Question: I'm using the VBA code <URL>. Unfortunately i only have a few tables but around 20 charts and if i leave a blank in the summary table for the ranges i get
> Run-time error '5101':
Application-defined or object defined error
and it only copies and pastes over the charts and table before the gap.
This is my excel summary table:

Any idea how i can modify the code to prevent this?
Sorry - i'm a complete VBA noob
'''
'You must set a reference to Microsoft Word Object Library from Tools | References
Option Explicit
Sub ExportToWord()
Dim appWrd As Object
Dim objDoc As Object
Dim FilePath As String
Dim FileName As String
Dim x As Long
Dim LastRow As Long
Dim SheetChart As String
Dim SheetRange As String
Dim BookMarkChart As String
Dim BookMarkRange As String
Dim Prompt As String
Dim Title As String
'Turn some stuff off while the macro is running
Application.ScreenUpdating = False
Application.EnableEvents = False
Application.DisplayAlerts = False
'Assign the Word file path and name to variables
FilePath = ThisWorkbook.Path
FileName = "WorkWithExcel.doc"
'Determine the last row of data for our loop
LastRow = Sheets("Summary").Range("A65536").End(xlUp).Row
'Create an instance of Word for us to use
Set appWrd = CreateObject("Word.Application")
'Open our specified Word file, On Error is used in case the file is not there
On Error Resume Next
Set objDoc = appWrd.Documents.Open(FilePath & "" & FileName)
On Error Goto 0
'If the file is not found, we need to end the sub and let the user know
If objDoc Is Nothing Then
MsgBox "Unable to find the Word file.", vbCritical, "File Not Found"
appWrd.Quit
Set appWrd = Nothing
Exit Sub
End If
'Copy/Paste Loop starts here
For x = 2 To LastRow
'Use the Status Bar to let the user know what the current progress is
Prompt = "Copying Data: " & x - 1 & " of " & LastRow - 1 & " (" & _
Format((x - 1) / (LastRow - 1), "Percent") & ")"
Application.StatusBar = Prompt
'Assign the worksheet names and bookmark names to a variable
'Use With to group these lines together
With ThisWorkbook.Sheets("Summary")
SheetChart = .Range("A" & x).Text
SheetRange = .Range("B" & x).Text
BookMarkChart = .Range("C" & x).Text
BookMarkRange = .Range("D" & x).Text
End With
'Tell Word to goto the bookmark assigned to the variable BookMarkRange
appWrd.Selection.Goto What:=wdGoToBookmark, Name:=BookMarkRange
'Copy the data from Thisworkbook
ThisWorkbook.Sheets(SheetRange).UsedRange.Copy
'Paste into Word
appWrd.Selection.Paste
'Tell Word to goto the bookmark assigned to the variable BookMarkChart
appWrd.Selection.Goto What:=wdGoToBookmark, Name:=BookMarkChart
'Copy the data from Thisworkbook
ThisWorkbook.Sheets(SheetChart).ChartObjects(1).Copy
'Paste into Word
appWrd.Selection.Paste
Next
'Turn everything back on
Application.ScreenUpdating = True
Application.EnableEvents = True
Application.DisplayAlerts = True
Application.StatusBar = False
'Let the user know the procedure is now complete
Prompt = "The procedure is now completed." & vbCrLf & vbCrLf & "www.VBAExpress.com"
Title = "Procedure Completion"
MsgBox Prompt, vbOKOnly + vbInformation, Title
'Make our Word session visible
appWrd.Visible = True
'Clean up
Set appWrd = Nothing
Set objDoc = Nothing
End Sub
'''
full working code is below. I've modified the code so it pastes charts as enhanched metafiles because that's what my boss wants.
'''
'You must set a reference to Microsoft Word Object Library from Tools | References
Option Explicit
Sub ExportToWord()
Dim appWrd As Object
Dim objDoc As Object
Dim FilePath As String
Dim FileName As String
Dim x As Long
Dim LastRow As Long
Dim SheetChart As String
Dim SheetRange As String
Dim BookMarkChart As String
Dim BookMarkRange As String
Dim Prompt As String
Dim Title As String
'Turn some stuff off while the macro is running
Application.ScreenUpdating = False
Application.EnableEvents = False
Application.DisplayAlerts = False
'Assign the Word file path and name to variables
FilePath = ThisWorkbook.Path
FileName = "WorkWithExcel.doc"
'Determine the last row of data for our loop
LastRow = Sheets("Summary").Range("A" & Rows.Count).End(xlUp).Row
'Create an instance of Word for us to use
Set appWrd = CreateObject("Word.Application")
'Open our specified Word file, On Error is used in case the file is not there
On Error Resume Next
Set objDoc = appWrd.Documents.Open(FilePath & "" & FileName)
On Error GoTo 0
'If the file is not found, we need to end the sub and let the user know
If objDoc Is Nothing Then
MsgBox "Unable to find the Word file.", vbCritical, "File Not Found"
appWrd.Quit
Set appWrd = Nothing
Exit Sub
End If
'Copy/Paste Loop starts here
For x = 2 To LastRow
'Use the Status Bar to let the user know what the current progress is
Prompt = "Copying Data: " & x - 1 & " of " & LastRow - 1 & " (" & _
Format((x - 1) / (LastRow - 1), "Percent") & ")"
Application.StatusBar = Prompt
'Assign the worksheet names and bookmark names to a variable
'Use With to group these lines together
With ThisWorkbook.Sheets("Summary")
SheetChart = .Range("A" & x).Text
SheetRange = .Range("B" & x).Text
BookMarkChart = .Range("C" & x).Text
BookMarkRange = .Range("D" & x).Text
End With
If Len(BookMarkRange) > 0 Then
'Tell Word to goto the bookmark assigned to the variable BookMarkRange
appWrd.Selection.Goto What:=wdGoToBookmark, Name:=BookMarkRange
'Copy the data from Thisworkbook
ThisWorkbook.Sheets(SheetRange).UsedRange.Copy
'Paste into Word
appWrd.Selection.Paste
End If
If Len(BookMarkChart) > 0 Then
'Tell Word to goto the bookmark assigned to the variable BookMarkChart
appWrd.Selection.Goto What:=wdGoToBookmark, Name:=BookMarkChart
'Copy the data from Thisworkbook
ThisWorkbook.Sheets(SheetChart).ChartObjects(1).Copy
'Paste into Word
'appWrd.Selection.PasteSpecial ppPasteEnhancedMetafile
appWrd.Selection.PasteSpecial Link:=False, DataType:=wdPasteEnhancedMetafile, _
Placement:=wdInLine, DisplayAsIcon:=False
End If
Next
'Turn everything back on
Application.ScreenUpdating = True
Application.EnableEvents = True
Application.DisplayAlerts = True
Application.StatusBar = False
'Let the user know the procedure is now complete
Prompt = "The procedure is now completed." & vbCrLf & vbCrLf & "www.VBAExpress.com"
Title = "Procedure Completion"
MsgBox Prompt, vbOKOnly + vbInformation, Title
'Make our Word session visible
appWrd.Visible = True
'Clean up
Set appWrd = Nothing
Set objDoc = Nothing
End Sub
'''
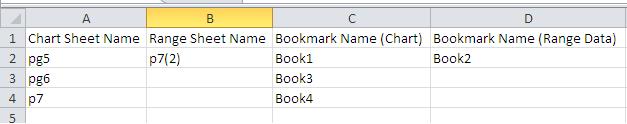
Answer: There are multiple problems with this code, including the fact that if you had more ranges than charts it would only copy as many ranges as there was charts.
But to quickly fix your problem, replace
'''
'Tell Word to goto the bookmark assigned to the variable BookMarkRange
appWrd.Selection.Goto What:=wdGoToBookmark, Name:=BookMarkRange
'Copy the data from Thisworkbook
ThisWorkbook.Sheets(SheetRange).UsedRange.Copy
'Paste into Word
appWrd.Selection.Paste
'Tell Word to goto the bookmark assigned to the variable BookMarkChart
appWrd.Selection.Goto What:=wdGoToBookmark, Name:=BookMarkChart
'Copy the data from Thisworkbook
ThisWorkbook.Sheets(SheetChart).ChartObjects(1).Copy
'Paste into Word
appWrd.Selection.Paste
'''
with
'''
if len (BookMarkRange) > 0 then
'Tell Word to goto the bookmark assigned to the variable BookMarkRange
appWrd.Selection.Goto What:=wdGoToBookmark, Name:=BookMarkRange
'Copy the data from Thisworkbook
ThisWorkbook.Sheets(SheetRange).UsedRange.Copy
'Paste into Word
appWrd.Selection.Paste
end if
if len(BookMarkChart) > 0 then
'Tell Word to goto the bookmark assigned to the variable BookMarkChart
appWrd.Selection.Goto What:=wdGoToBookmark, Name:=BookMarkChart
'Copy the data from Thisworkbook
ThisWorkbook.Sheets(SheetChart).ChartObjects(1).Copy
'Paste into Word
appWrd.Selection.Paste
end if
'''